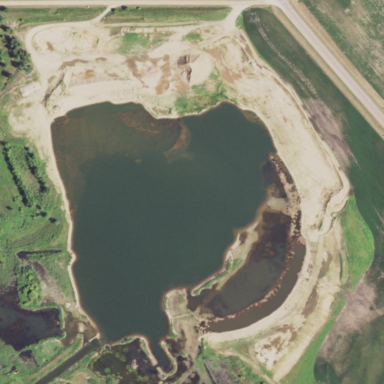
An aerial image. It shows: Quarry used for extracting aggregate resources.